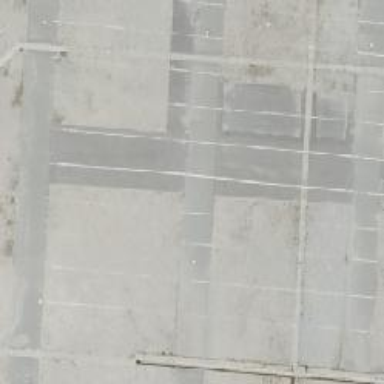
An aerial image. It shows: Asphalt parking aisle along service road.